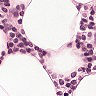
Metastatic tissue present: no